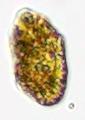
Label: Akashiwo